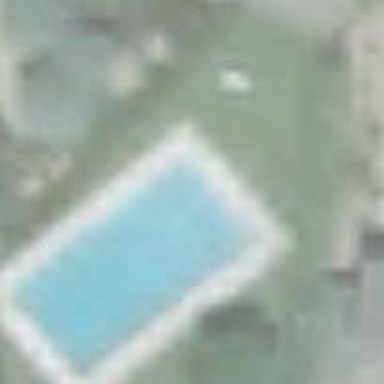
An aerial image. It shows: Swimming pool located in leisure land.